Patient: sex M, age 28
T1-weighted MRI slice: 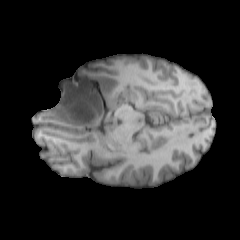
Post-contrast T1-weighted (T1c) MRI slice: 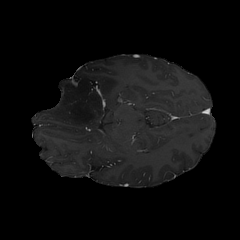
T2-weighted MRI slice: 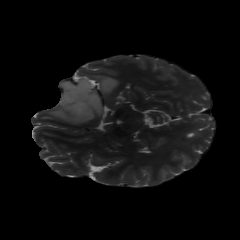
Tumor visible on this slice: yes
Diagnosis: Astrocytoma, IDH-mutant
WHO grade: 2